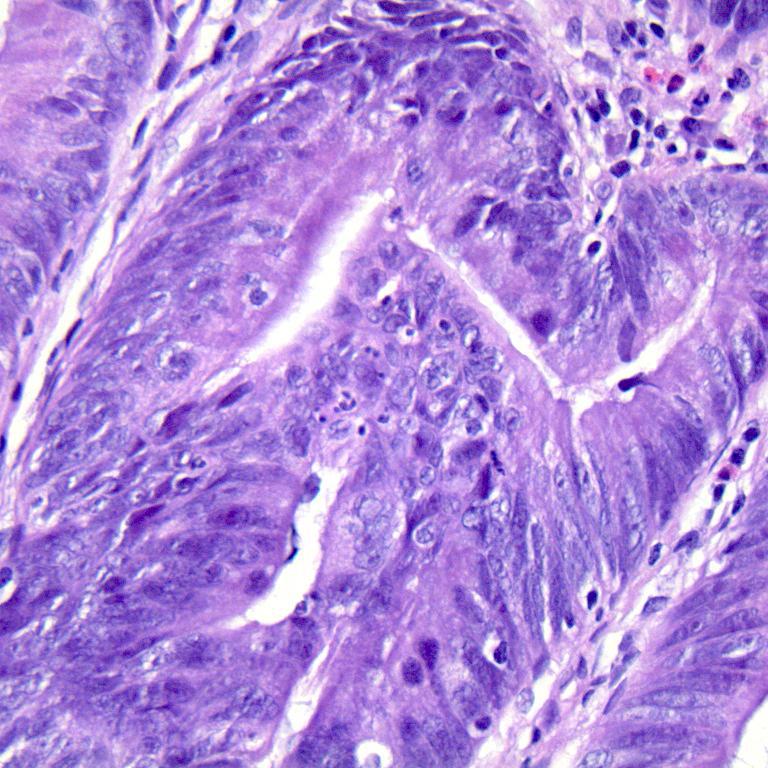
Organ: colon
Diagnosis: adenocarcinomas